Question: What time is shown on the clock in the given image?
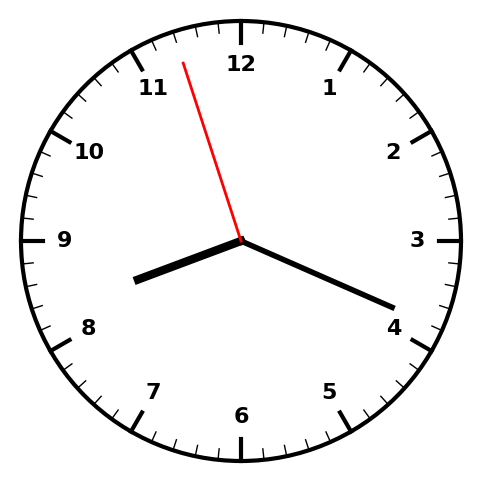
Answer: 08:18:57